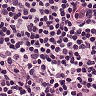
Metastatic tissue present: no